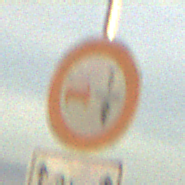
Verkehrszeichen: VerbotUeberholenEinspurigeFahrzeuge
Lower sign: LaengeEinerStrecke2
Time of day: SunriseSunset
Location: Outdoor (Nature)
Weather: PartlyCloudy
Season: Summer
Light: Natural